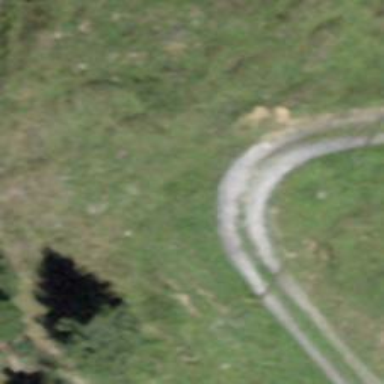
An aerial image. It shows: Track with grade 4 track type.